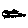
Label: car